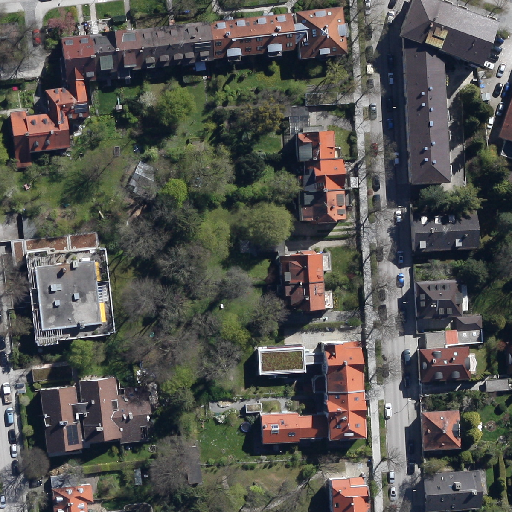
Referring expression: sidewalk